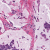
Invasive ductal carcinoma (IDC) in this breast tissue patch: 1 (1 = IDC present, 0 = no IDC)